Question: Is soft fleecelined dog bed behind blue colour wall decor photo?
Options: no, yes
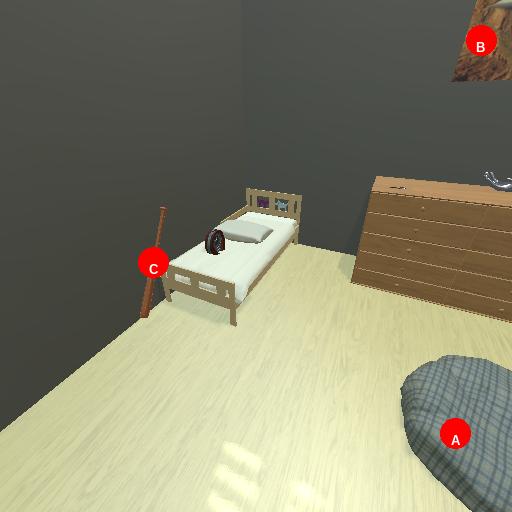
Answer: no